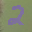
Label: 2